Interaction volume radius: 10 \u00c5
Interaction volume height: 20 \u00c5
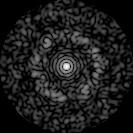
Disorder parameter: 0.8072